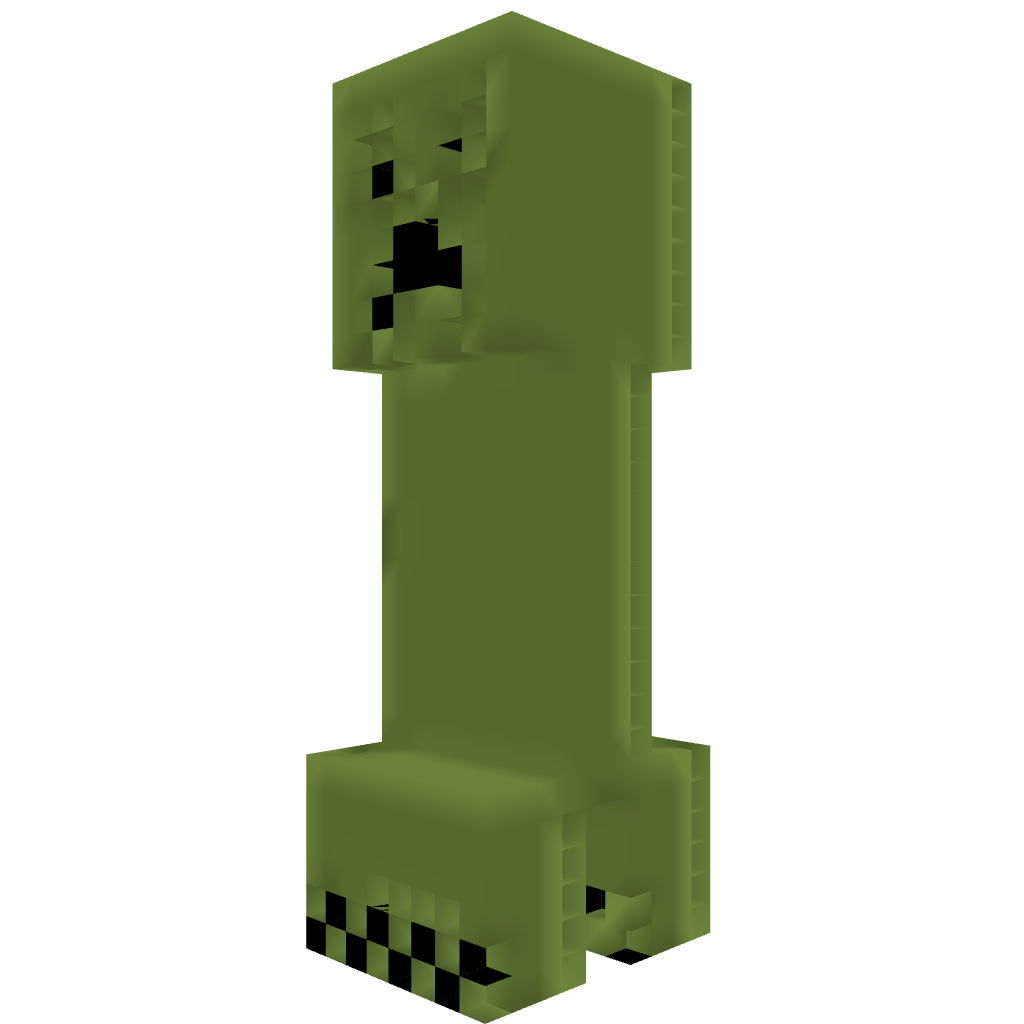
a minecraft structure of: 3D Creeper bad low quality